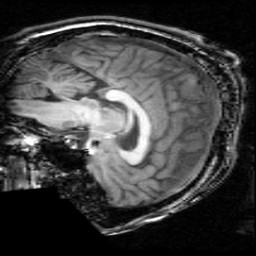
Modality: T1w
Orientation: sagittal
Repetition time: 0.008948 s
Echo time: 0.001784 s